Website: crate-barrel
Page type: newsletter-management
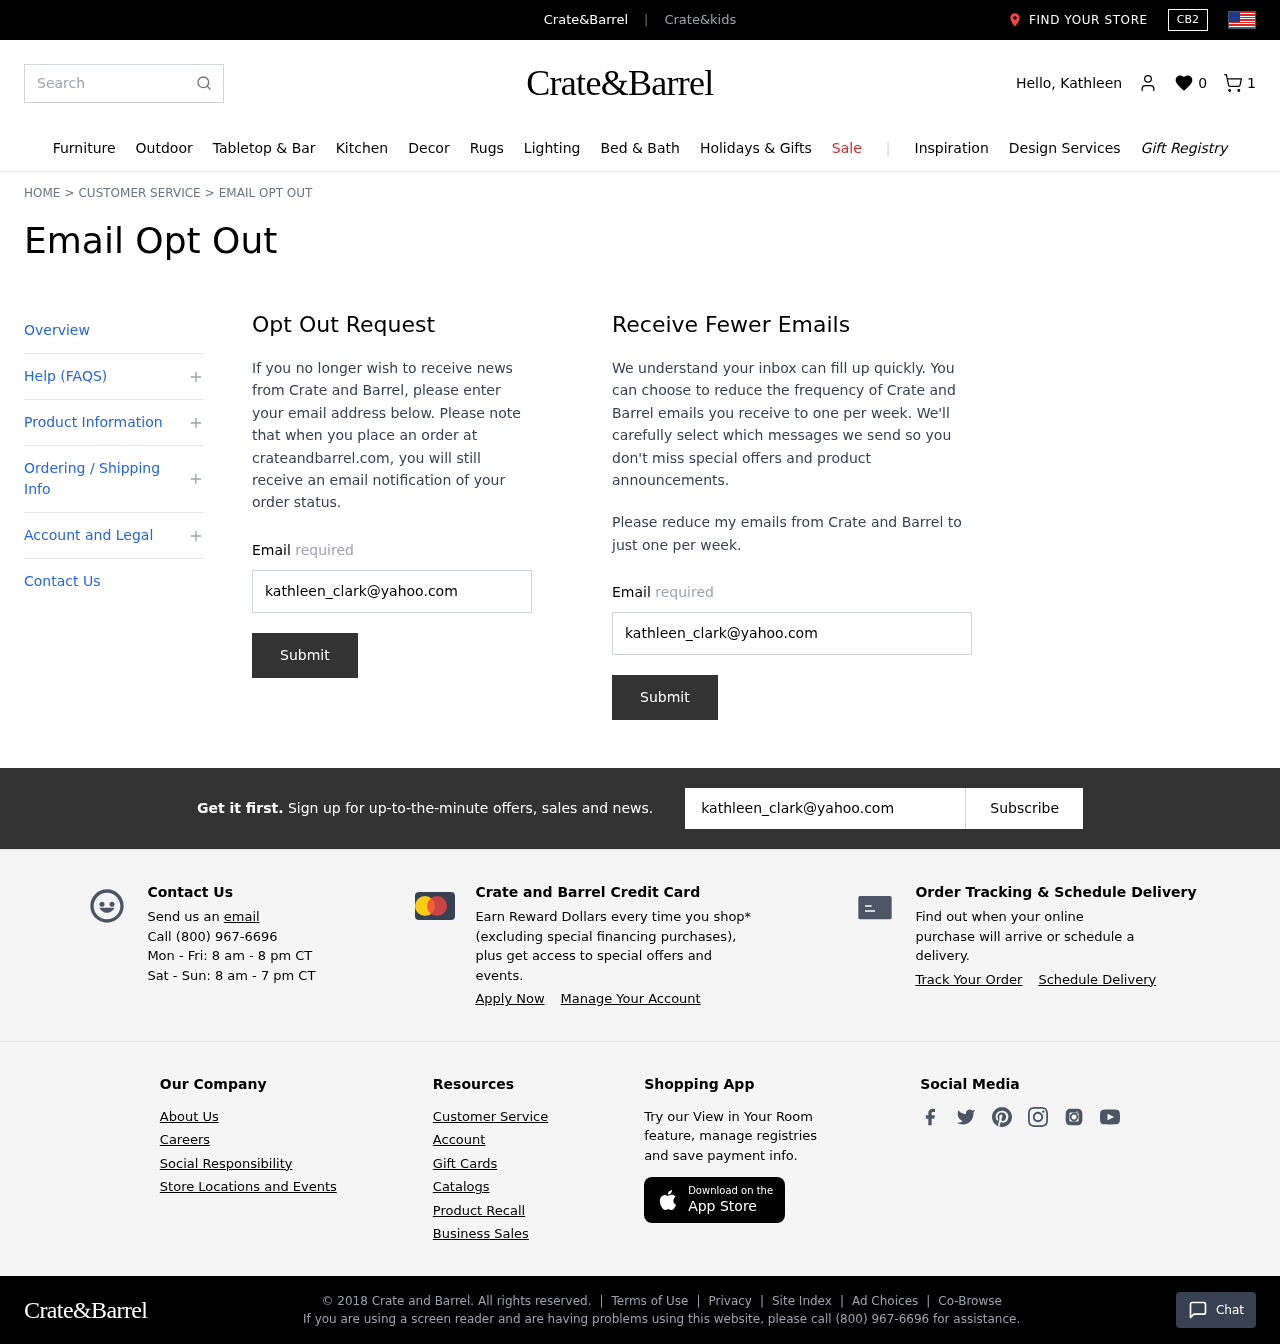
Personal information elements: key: PII_EMAIL
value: kathleen_clark@yahoo.com
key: PII_EMAIL2
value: kathleen_clark@yahoo.com
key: PII_EMAIL3
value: kathleen_clark@yahoo.com
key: PII_FIRSTNAME
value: Kathleen
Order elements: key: ORDER_NUM_ITEMS
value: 1
Search elements: key: HEADER_SEARCH
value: Search
Other elements: key: WISHLIST_COUNT
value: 0